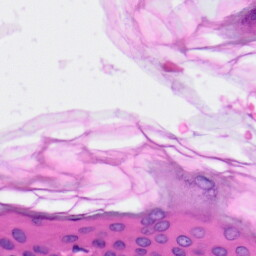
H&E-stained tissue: Skin